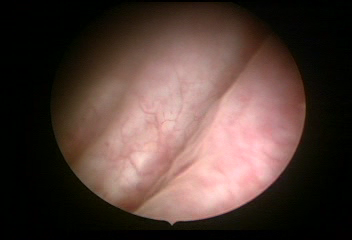
Modality: WLC
Class: Normal mucosa
Bladder cancer association: No